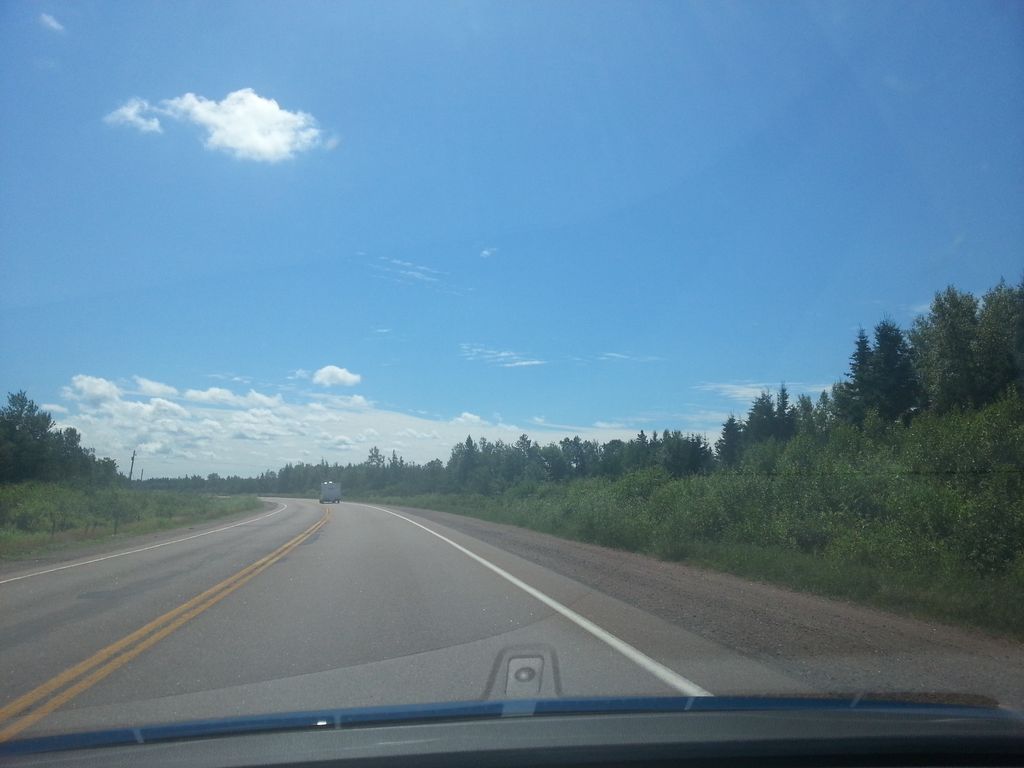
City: charlottetown